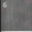
Piece: xx